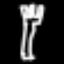
Label: fork